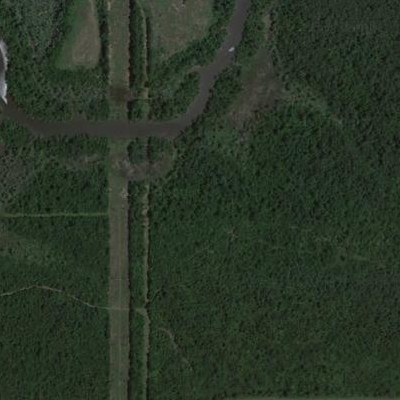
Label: Forest